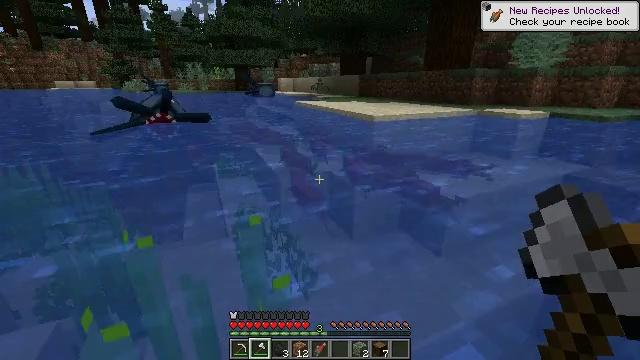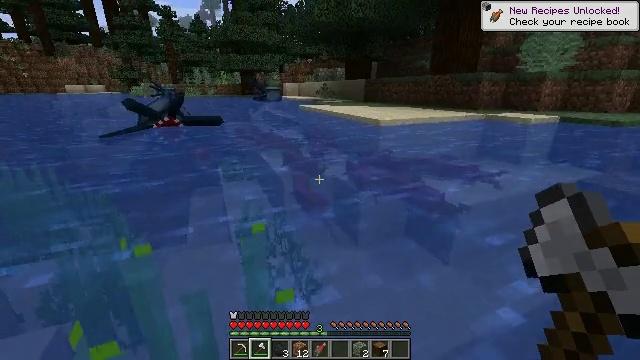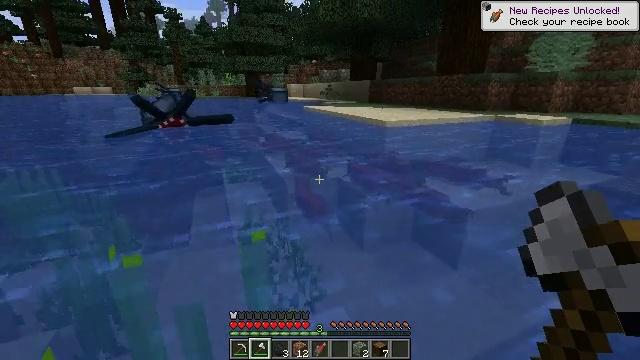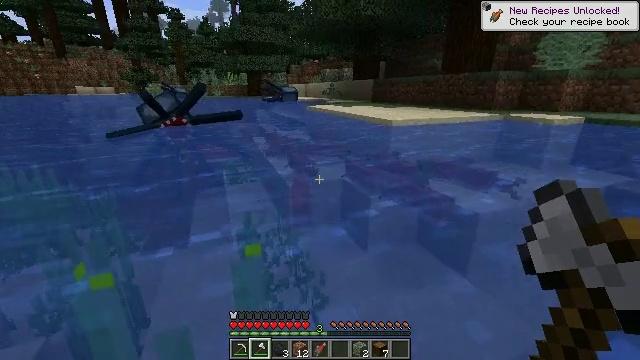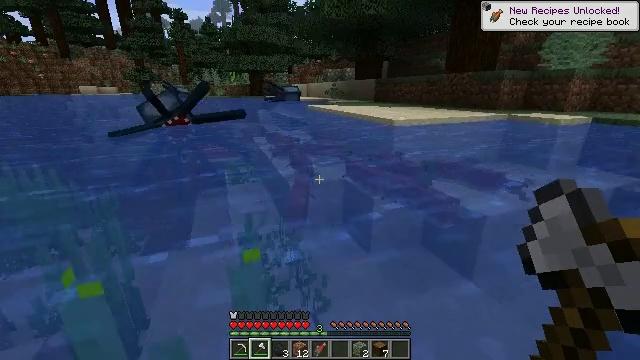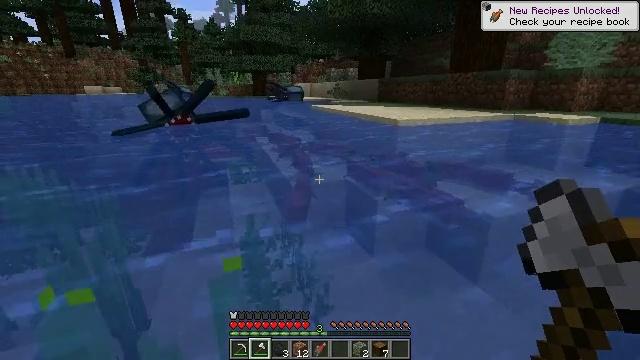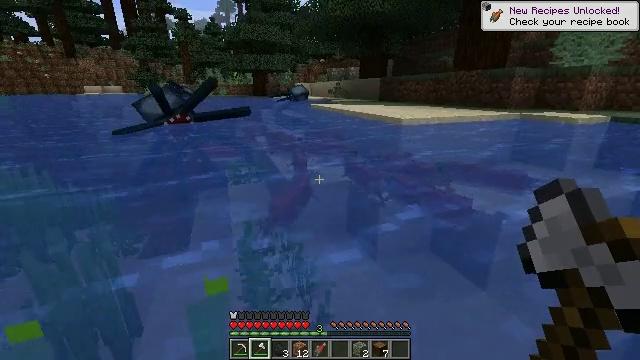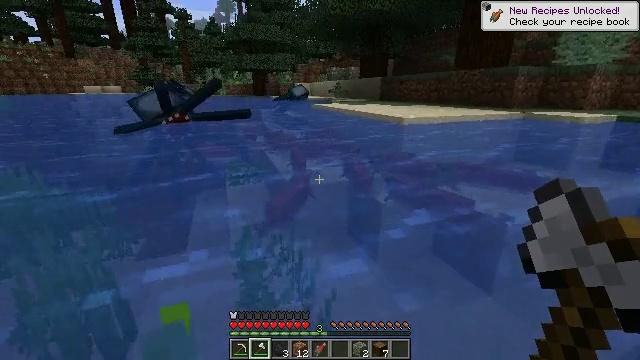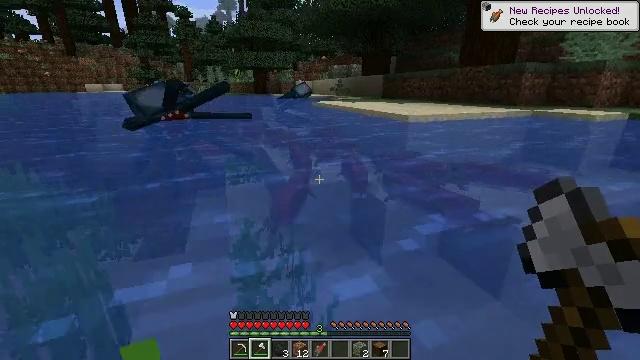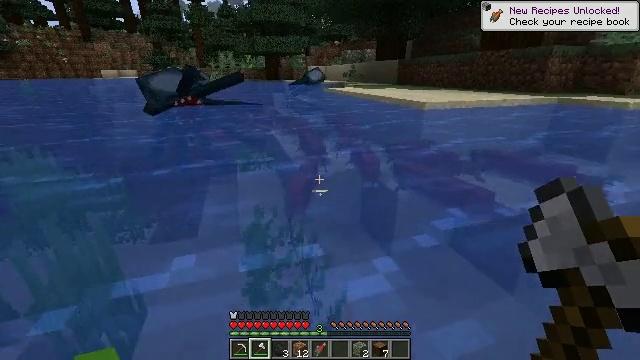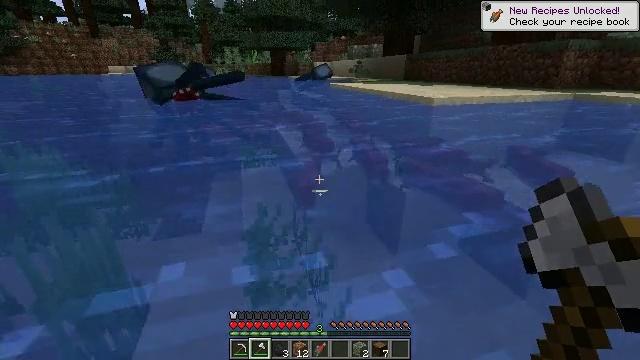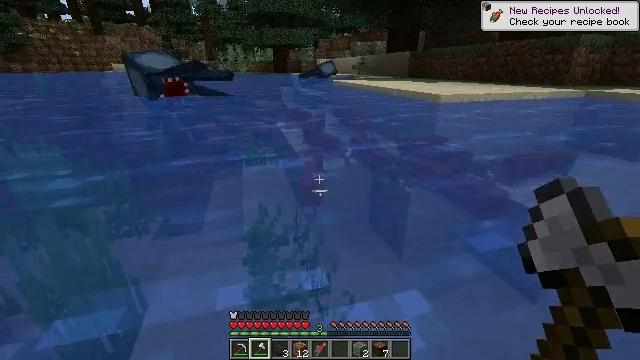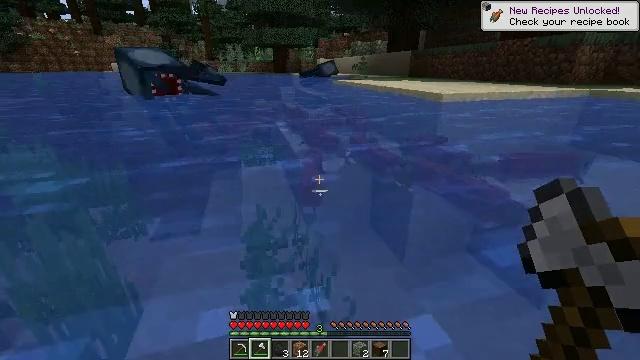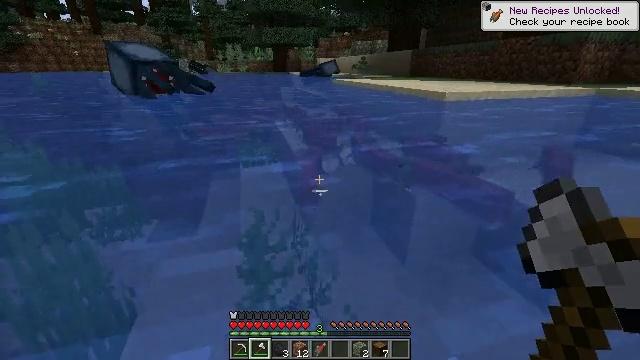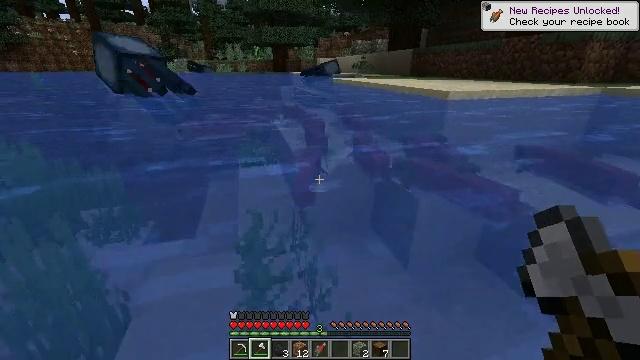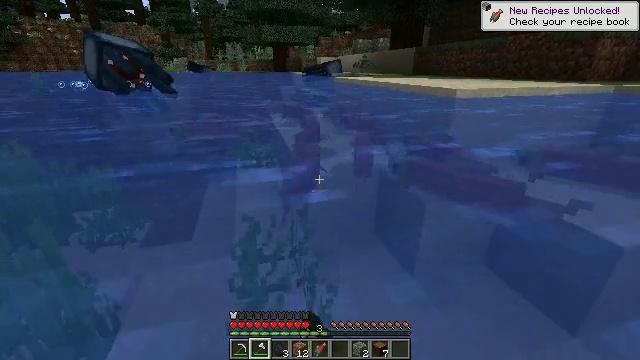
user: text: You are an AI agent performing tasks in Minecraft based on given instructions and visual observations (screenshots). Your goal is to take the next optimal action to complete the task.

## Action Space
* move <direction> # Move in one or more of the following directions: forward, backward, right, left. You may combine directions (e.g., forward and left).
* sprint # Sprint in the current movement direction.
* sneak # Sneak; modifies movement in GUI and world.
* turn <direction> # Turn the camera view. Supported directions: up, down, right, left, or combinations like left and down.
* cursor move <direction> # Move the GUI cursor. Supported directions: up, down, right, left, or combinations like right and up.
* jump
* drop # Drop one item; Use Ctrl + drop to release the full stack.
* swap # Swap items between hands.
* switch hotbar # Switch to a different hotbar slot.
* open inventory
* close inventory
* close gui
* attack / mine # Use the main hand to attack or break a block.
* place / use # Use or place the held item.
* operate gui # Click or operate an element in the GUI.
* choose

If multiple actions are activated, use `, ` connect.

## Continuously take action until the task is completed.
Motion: motion action
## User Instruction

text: Kill the salmon.
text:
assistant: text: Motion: move forward, turn left
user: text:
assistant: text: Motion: move forward
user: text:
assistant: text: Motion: move forward
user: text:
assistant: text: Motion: move forward
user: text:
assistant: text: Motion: move forward
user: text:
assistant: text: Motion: move forward
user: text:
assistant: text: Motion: move forward
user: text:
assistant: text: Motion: move forward
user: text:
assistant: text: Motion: move forward, turn left and down
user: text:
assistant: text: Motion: move forward, turn left
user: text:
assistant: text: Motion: move forward
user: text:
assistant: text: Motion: move forward
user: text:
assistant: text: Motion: move forward
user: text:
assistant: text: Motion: move forward, attack / mine
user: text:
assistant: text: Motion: move forward, attack / mine
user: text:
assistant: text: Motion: move forward
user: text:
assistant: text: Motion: move forward
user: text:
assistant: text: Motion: move forward
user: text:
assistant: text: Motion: move forward
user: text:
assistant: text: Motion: move forward
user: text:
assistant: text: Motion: move forward
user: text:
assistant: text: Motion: move forward
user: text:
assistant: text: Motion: move forward
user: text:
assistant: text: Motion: move forward
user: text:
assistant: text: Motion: move forward
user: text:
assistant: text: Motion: move forward, turn right and up
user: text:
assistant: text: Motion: move forward, turn right
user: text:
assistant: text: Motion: move forward, turn right
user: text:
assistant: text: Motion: move forward, turn right
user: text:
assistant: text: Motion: move forward, turn right